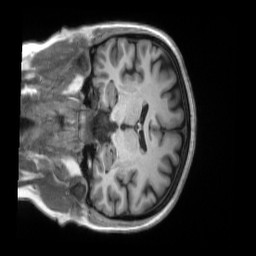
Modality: T1w
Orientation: coronal
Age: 28
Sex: male
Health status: ill
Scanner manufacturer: siemens
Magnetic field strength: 3 T
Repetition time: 2.2 s
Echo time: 0.00157 s